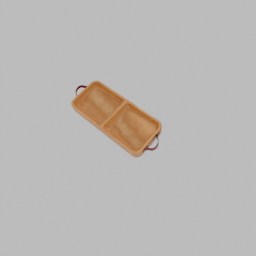
Label: tools